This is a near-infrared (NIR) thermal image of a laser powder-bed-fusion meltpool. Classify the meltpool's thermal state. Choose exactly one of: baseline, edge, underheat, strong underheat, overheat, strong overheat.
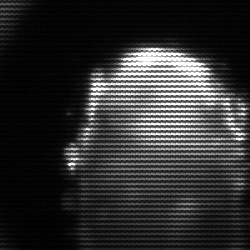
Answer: baseline